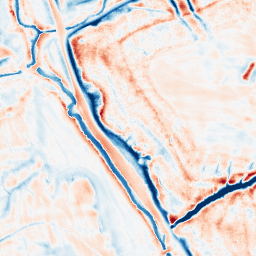
Category: edge_preserving
Decomposition family: bilateral
Decomposition parameters: d: 21
sigma_color: 150
sigma_space: 100
Upsampling method: lanczos
Upsampling parameters: scale: 8
Upsampling scale: 8